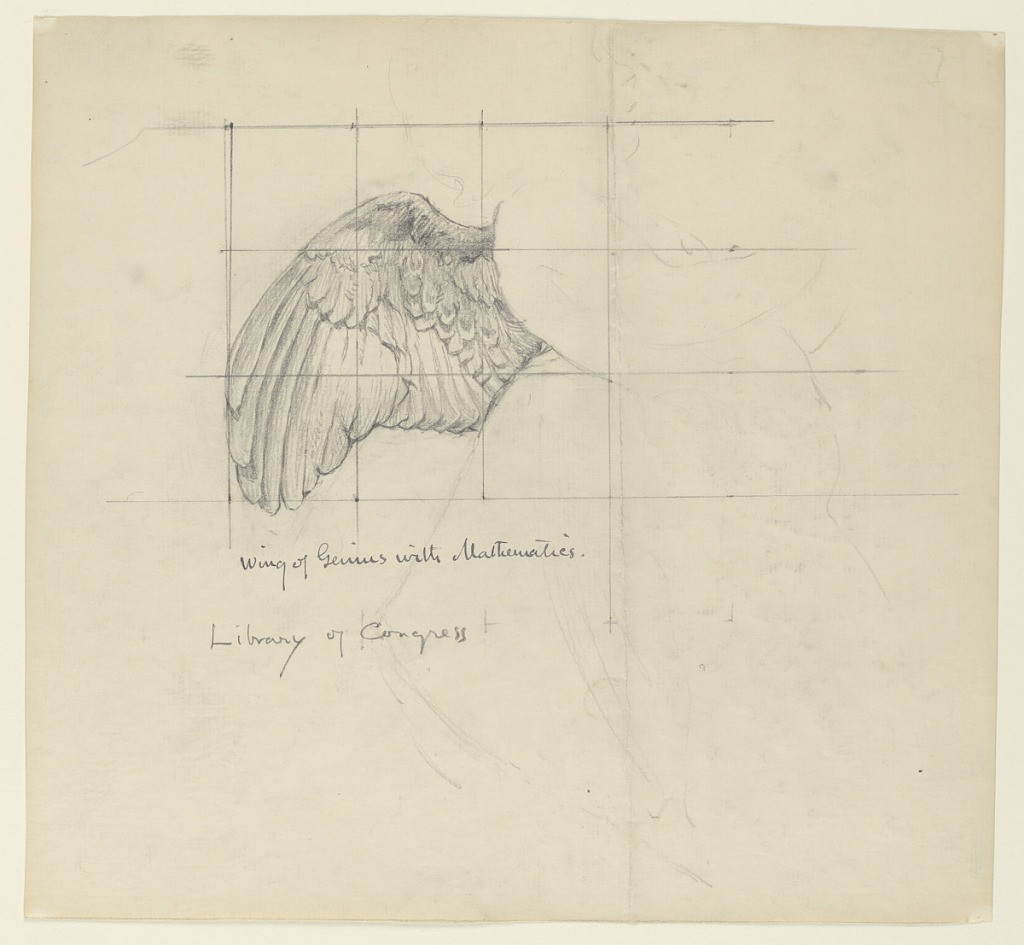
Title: Study for "Mathematics," "The Sciences," Library of Congress, Washington D.C.
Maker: Kenyon Cox, American, 1856–1919
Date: ca. 1895
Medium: Graphite on paper
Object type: Drawing
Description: Sketch of an outspread wing. The paper is squared for transferring the image.